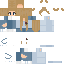
A female human skin with pale skin, wearing blonde long hair dressed in a blue hoodie and blue jeans, featuring a closed mouth.